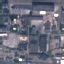
Label: Industrial